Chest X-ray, PA view. Patient: 67 years old, sex M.
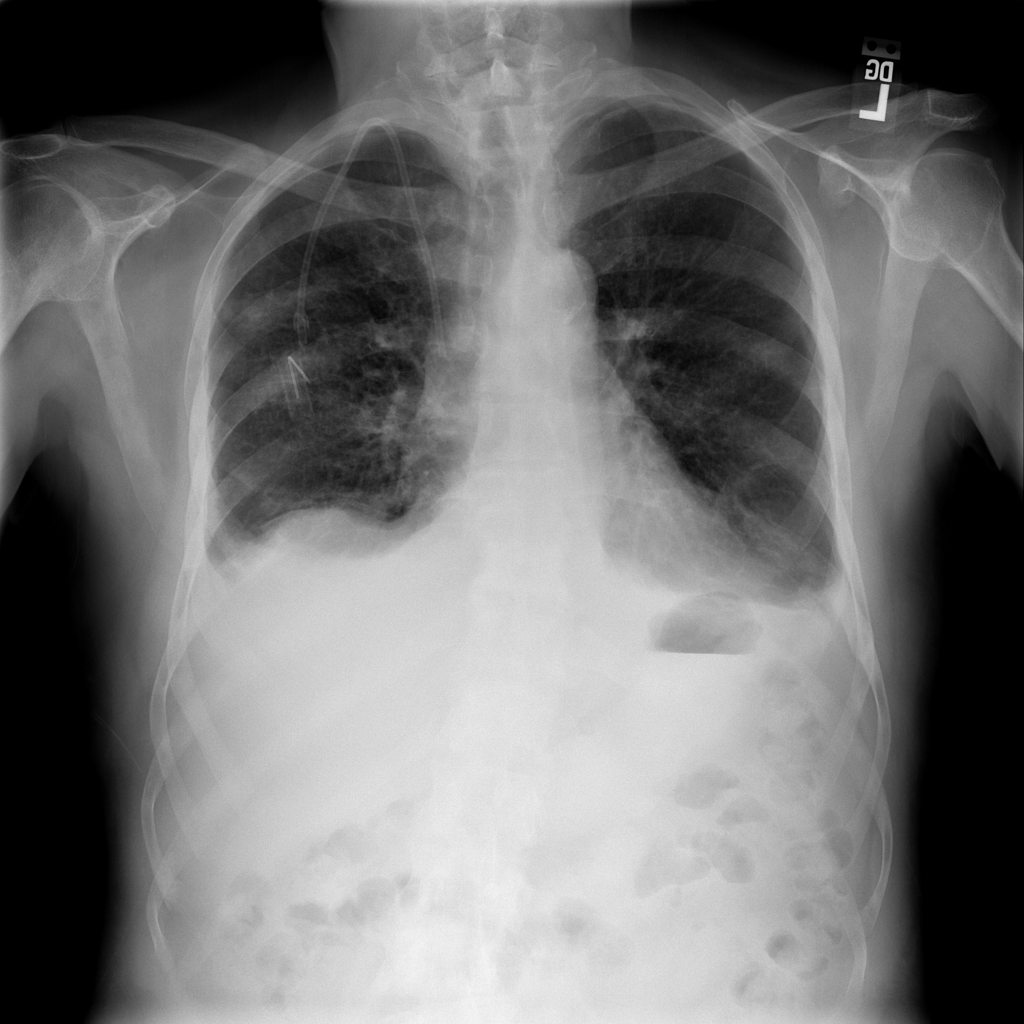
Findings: Effusion